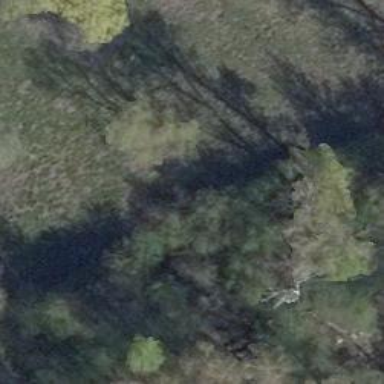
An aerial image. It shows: Single tag "natural: tree."